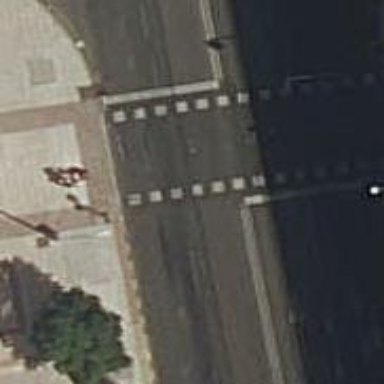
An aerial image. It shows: Road crossing with traffic signals.